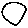
Label: circle